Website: walmart
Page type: review-order
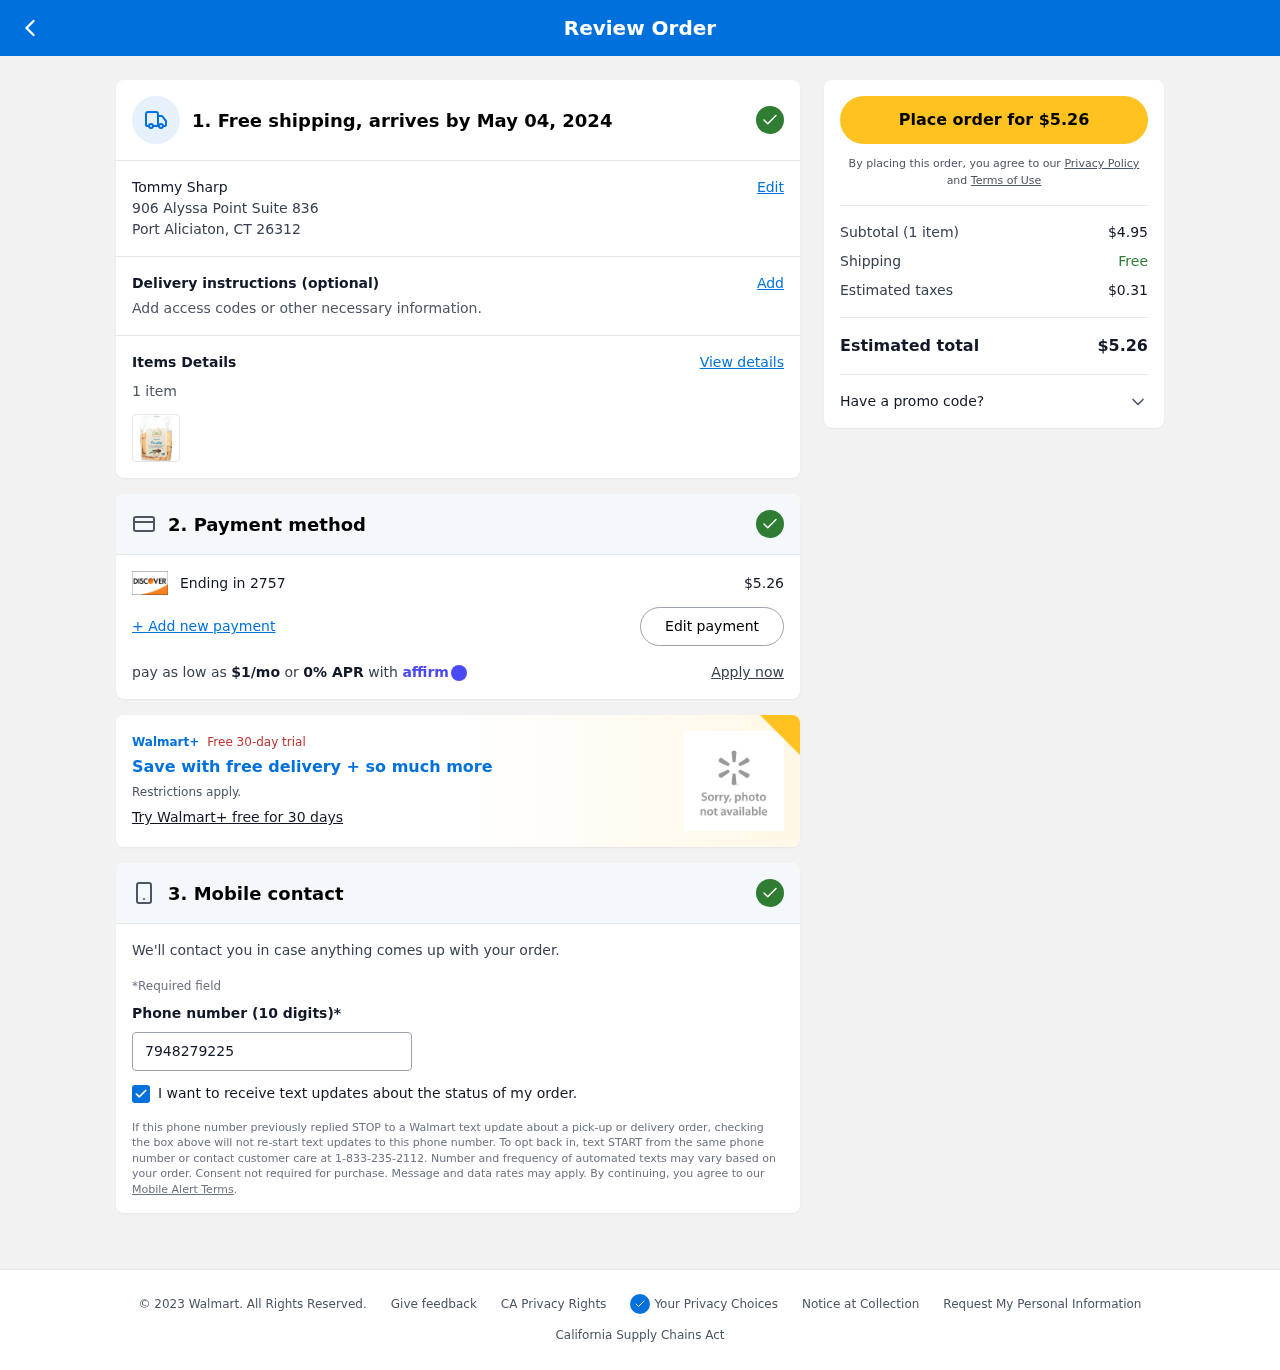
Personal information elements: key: PII_CARD_LAST4
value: Ending in 2757
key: PII_CITY_STATE_ZIP
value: Port Aliciaton, CT 26312
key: PII_FULLNAME
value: Tommy Sharp
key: PII_PHONE
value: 7948279225
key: PII_STREET
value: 906 Alyssa Point Suite 836
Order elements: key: ORDER_DELIVERY_DATE
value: May 04, 2024
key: ORDER_NUM_ITEMS
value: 1 item
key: ORDER_NUM_ITEMS
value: Subtotal (1 item)
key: ORDER_TOTAL
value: $5.26
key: ORDER_TOTAL
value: Place order for $5.26
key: ORDER_MONTHLY_PAYMENT
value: $1/mo
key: ORDER_SUBTOTAL
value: $4.95
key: ORDER_TAX
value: $0.31